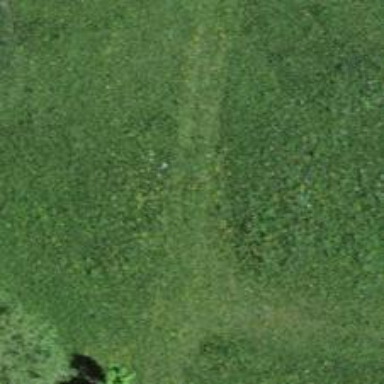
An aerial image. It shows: Path covered with grass.